Aerial crown-view tile of a tropical tree (Barro Colorado Island, Panama), acquired 20250512:
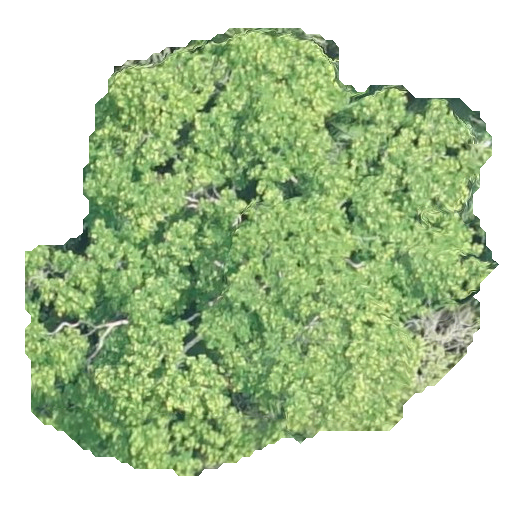
Species: Zanthoxylum ekmanii
GBIF accepted scientific name: Zanthoxylum ekmanii
Crown area: 227.834 m²